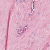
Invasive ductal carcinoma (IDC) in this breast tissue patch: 0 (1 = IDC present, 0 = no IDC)